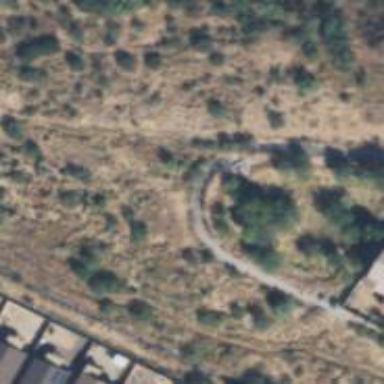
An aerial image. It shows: Culvert tunnel.